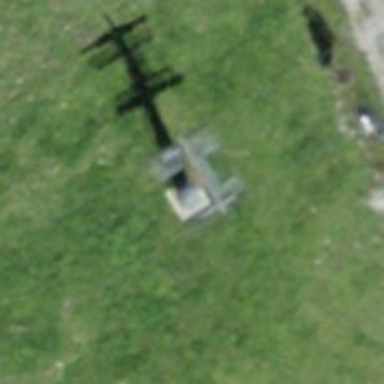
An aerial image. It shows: Pylon for aerialway.